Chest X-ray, PA view. Patient: 43 years old, sex M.
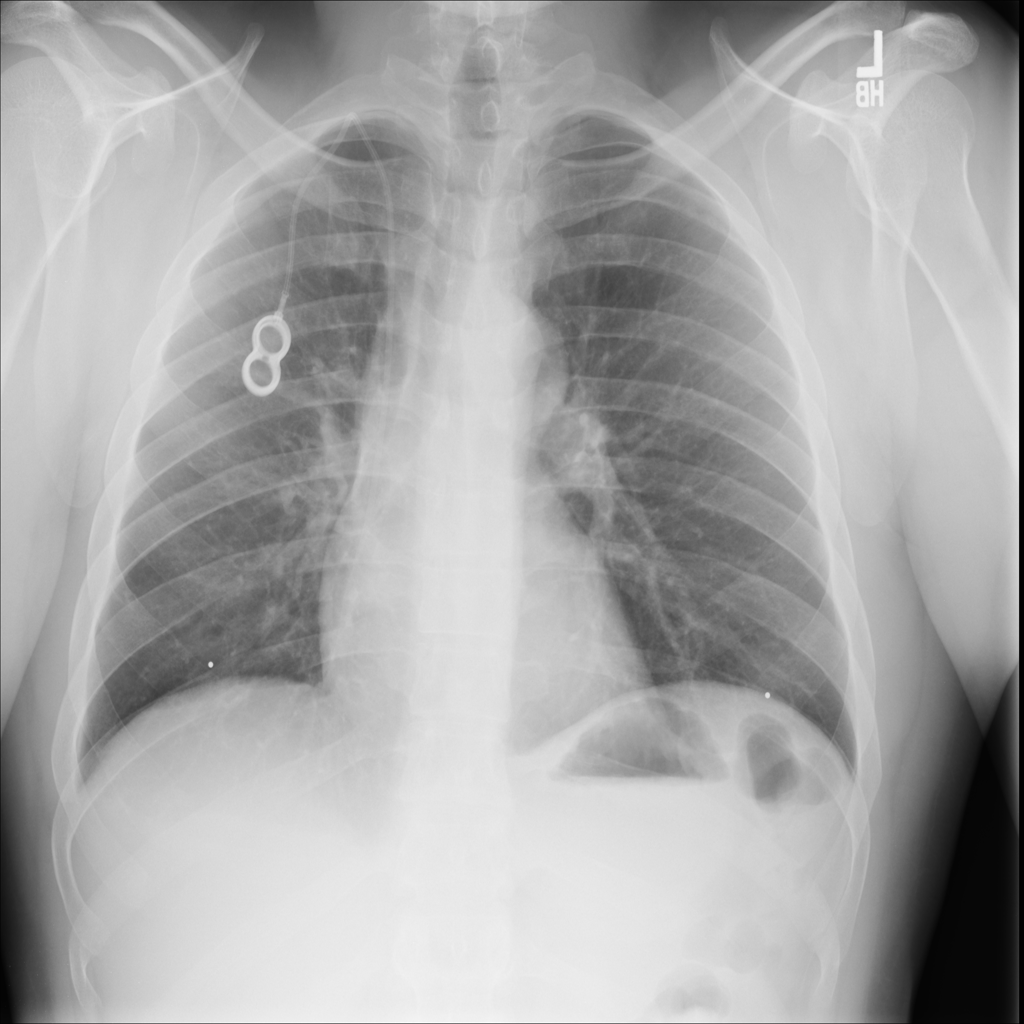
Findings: No Finding